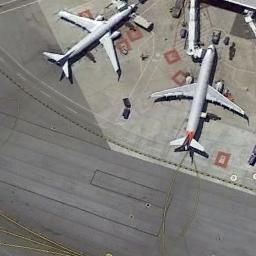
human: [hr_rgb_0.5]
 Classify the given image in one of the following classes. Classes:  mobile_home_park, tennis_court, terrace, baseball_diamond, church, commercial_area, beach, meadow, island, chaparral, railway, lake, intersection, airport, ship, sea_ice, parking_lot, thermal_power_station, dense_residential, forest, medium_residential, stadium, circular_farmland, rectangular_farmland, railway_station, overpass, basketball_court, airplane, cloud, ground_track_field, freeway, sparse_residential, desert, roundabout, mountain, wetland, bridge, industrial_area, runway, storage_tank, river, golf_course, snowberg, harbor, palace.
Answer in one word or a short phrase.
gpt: airplane